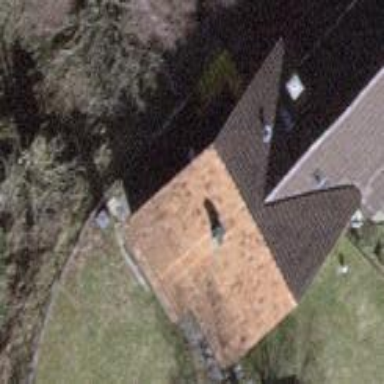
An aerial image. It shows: Simple and straightforward house.